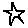
Label: star